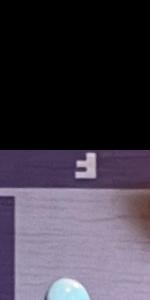
Label: Empty